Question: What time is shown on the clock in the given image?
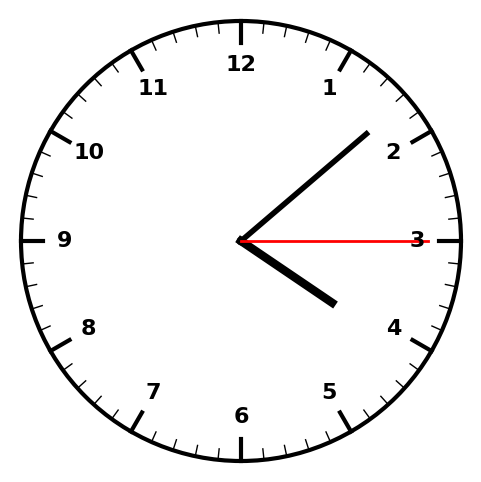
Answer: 04:08:15